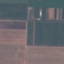
Label: AnnualCrop